Question: The picture shows the balloon popping problem. You need to pop all the balloons in a certain order. The reward for a popped balloon is the product of itself and the values on the left and right balloons. If there is no balloon on the left or right, multiply the value of the balloon on the left or right by 1. You need only find the total maximum reward. Give me the number.
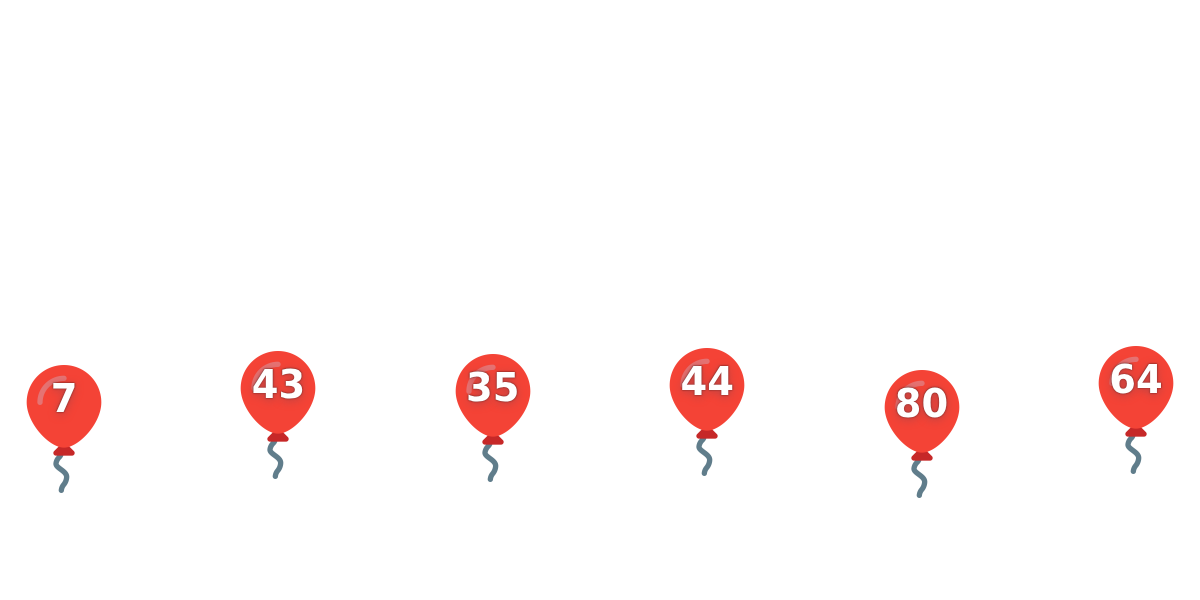
Answer: 483536